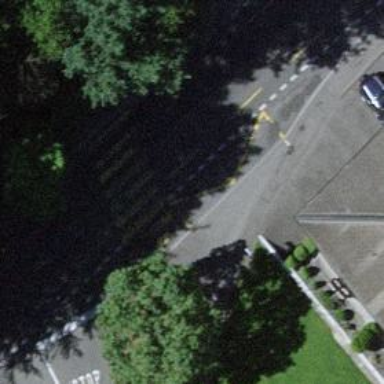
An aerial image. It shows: Kerb serving as barrier.